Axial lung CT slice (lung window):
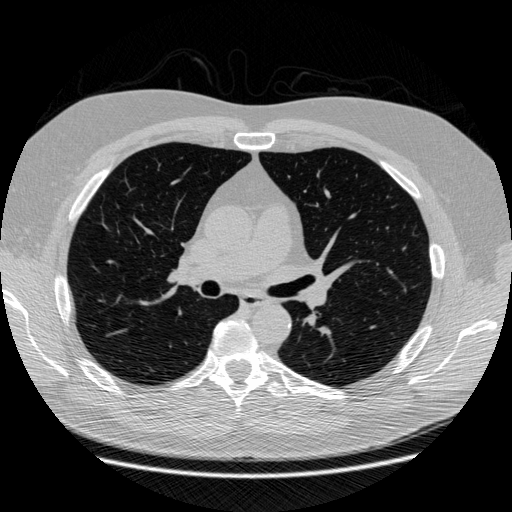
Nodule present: no